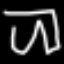
Label: pants